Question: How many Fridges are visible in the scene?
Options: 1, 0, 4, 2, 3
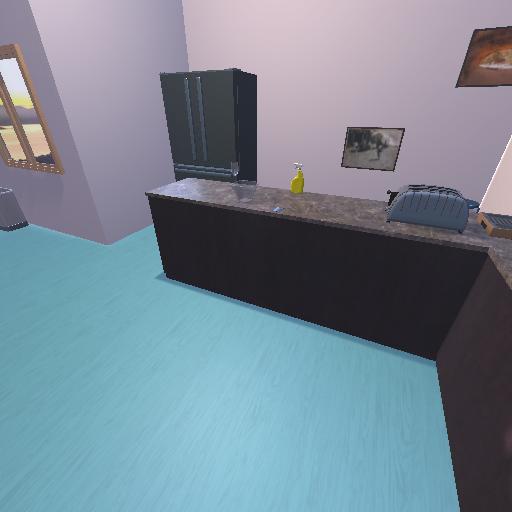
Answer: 1